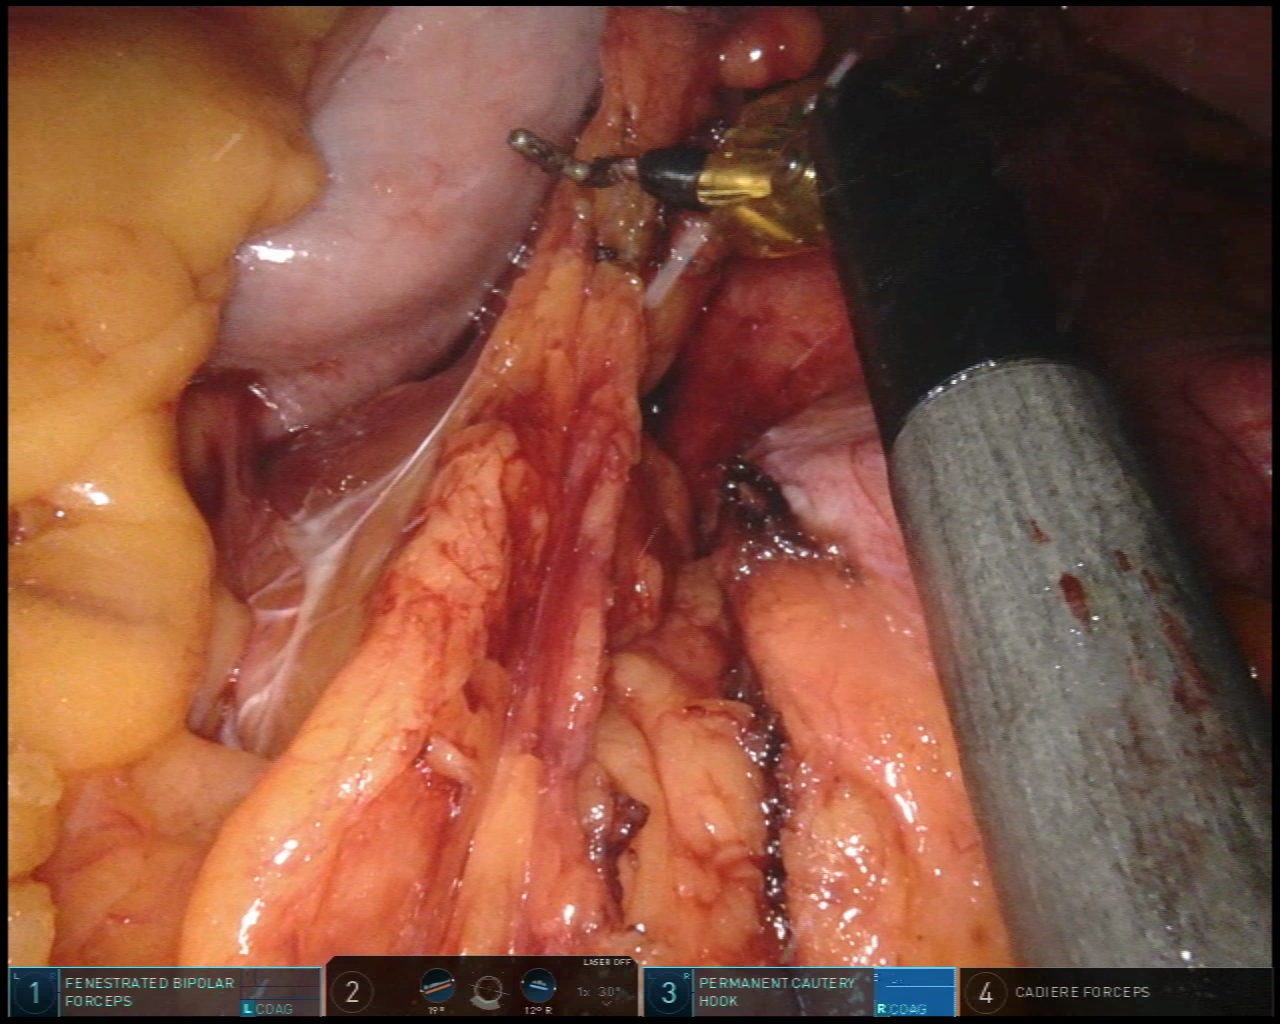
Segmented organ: stomach
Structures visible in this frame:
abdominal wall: yes
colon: yes
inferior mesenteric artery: no
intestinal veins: no
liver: no
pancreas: no
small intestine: no
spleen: no
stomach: yes
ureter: no
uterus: no
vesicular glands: no